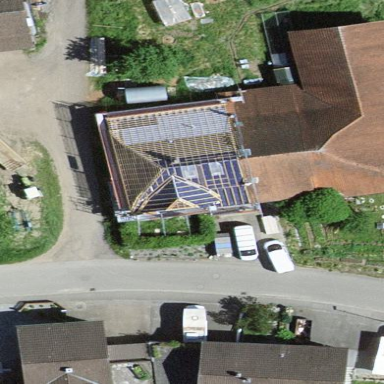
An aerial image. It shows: Farm building.